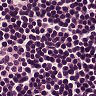
Metastatic tissue present: no